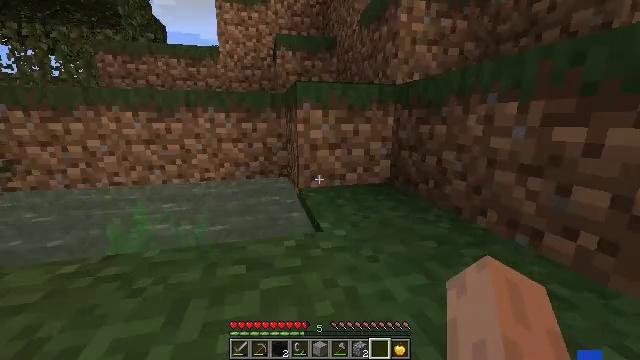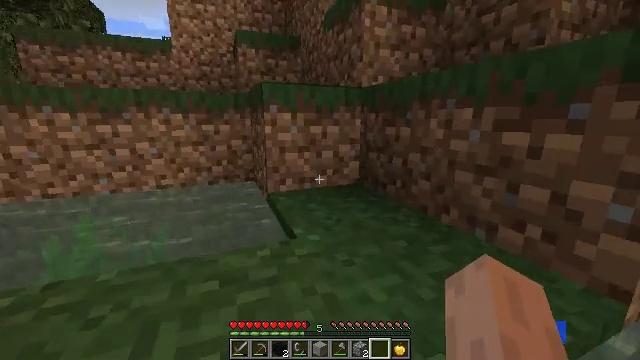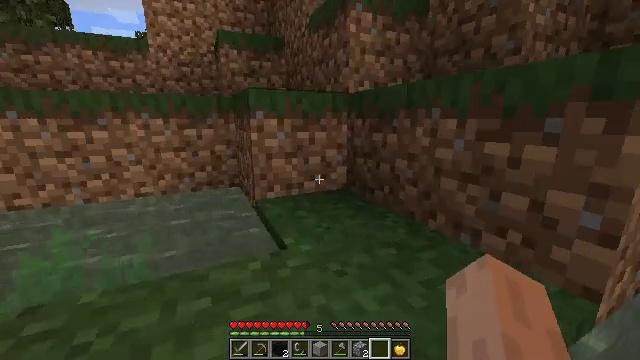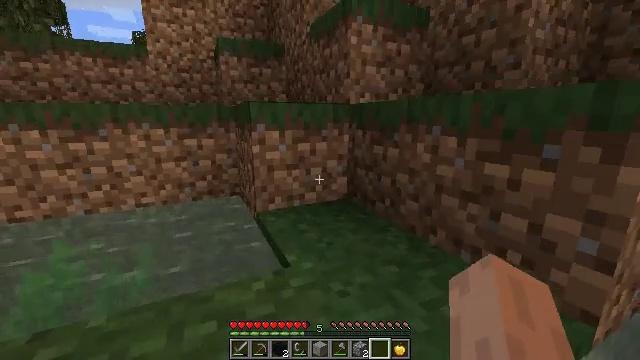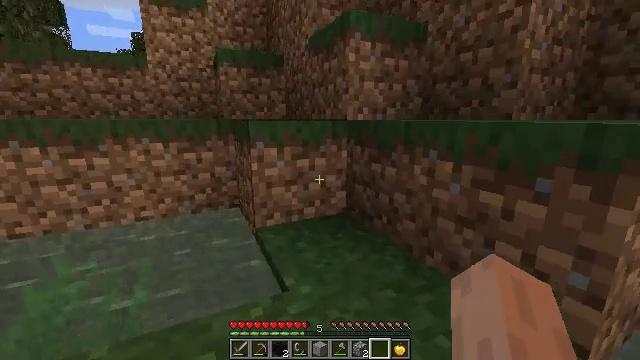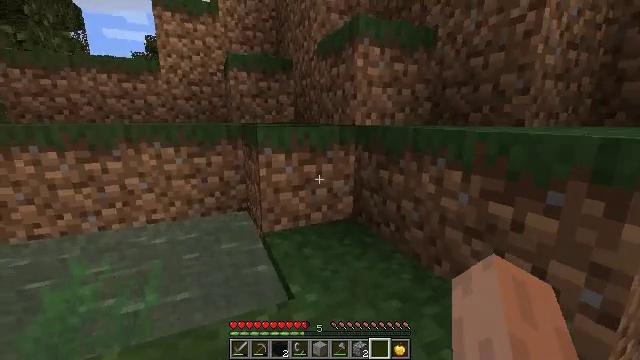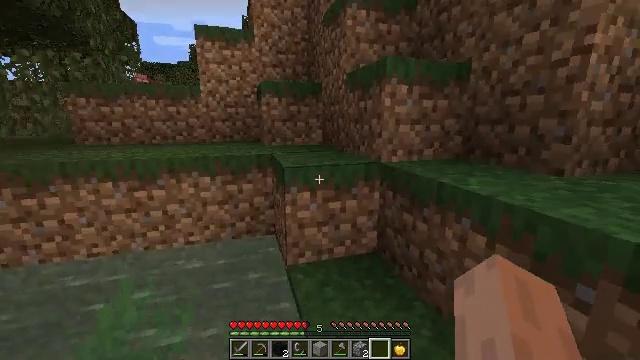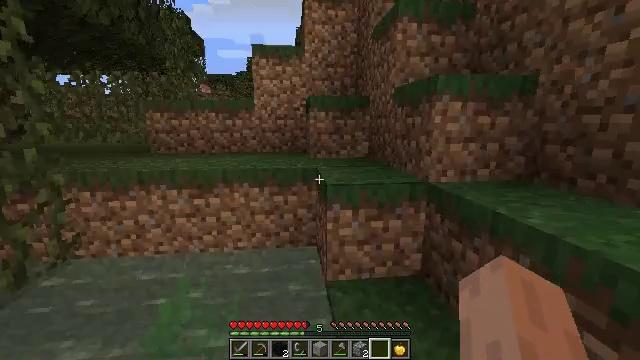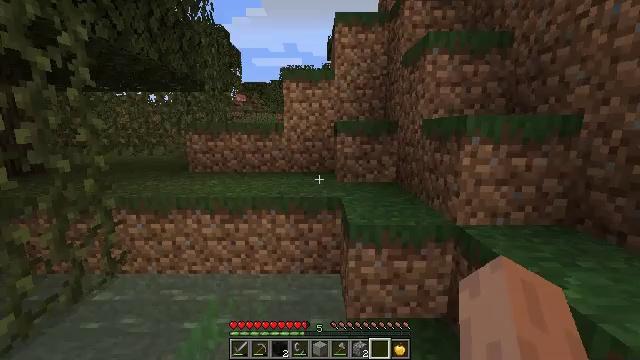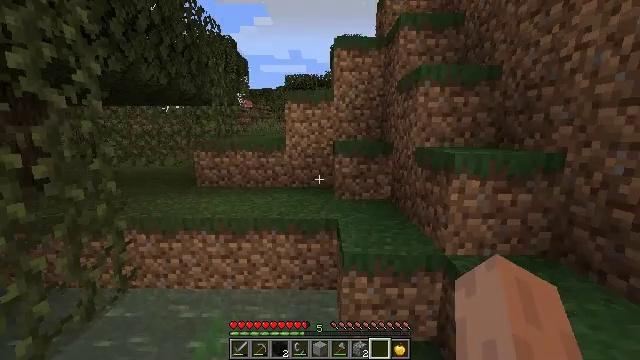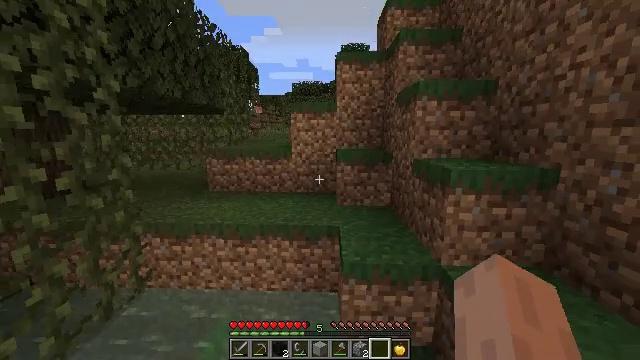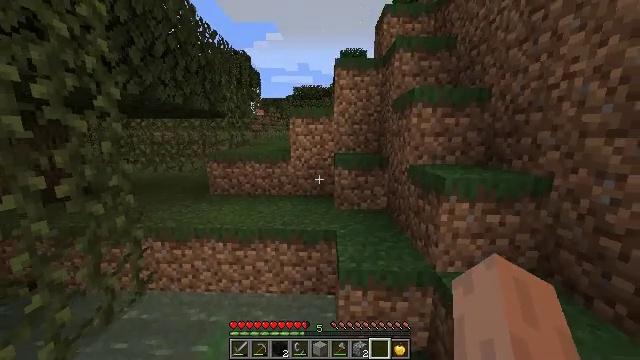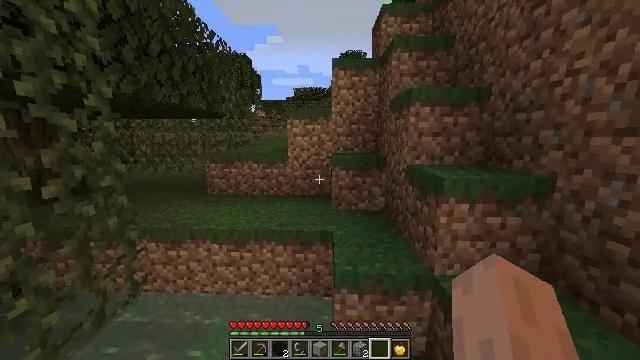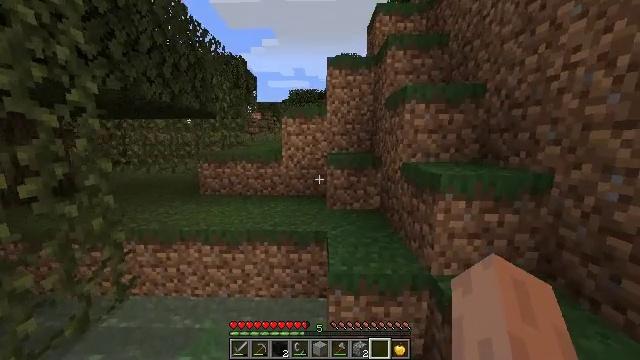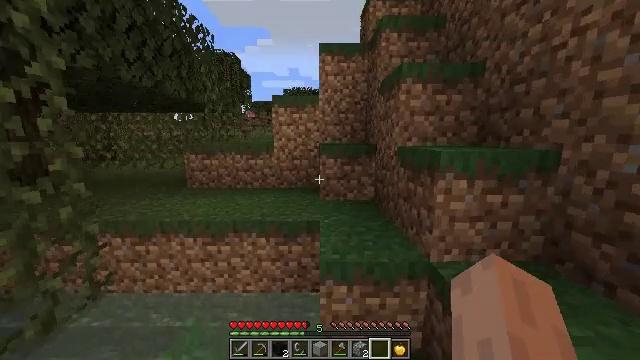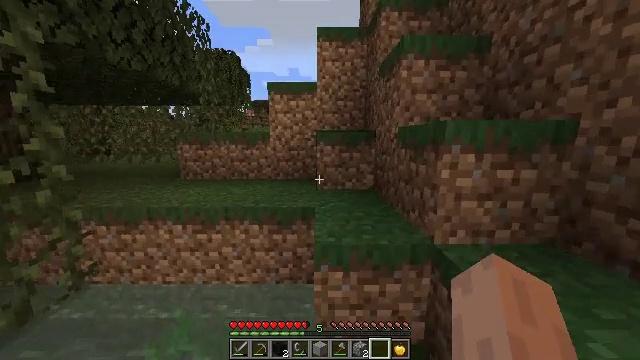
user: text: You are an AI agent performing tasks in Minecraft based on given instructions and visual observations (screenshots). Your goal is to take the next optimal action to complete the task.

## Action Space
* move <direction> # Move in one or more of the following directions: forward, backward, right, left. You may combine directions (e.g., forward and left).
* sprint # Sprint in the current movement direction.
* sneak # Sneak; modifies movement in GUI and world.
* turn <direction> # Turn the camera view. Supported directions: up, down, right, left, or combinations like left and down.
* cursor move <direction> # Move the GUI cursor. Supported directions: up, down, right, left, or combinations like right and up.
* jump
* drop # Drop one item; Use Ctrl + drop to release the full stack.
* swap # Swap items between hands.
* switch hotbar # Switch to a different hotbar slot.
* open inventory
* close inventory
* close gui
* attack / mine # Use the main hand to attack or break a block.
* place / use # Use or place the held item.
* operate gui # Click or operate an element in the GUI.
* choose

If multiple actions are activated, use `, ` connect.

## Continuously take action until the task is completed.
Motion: motion action
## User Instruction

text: Hunt a chicken.
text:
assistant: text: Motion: move forward, sprint, turn right, jump
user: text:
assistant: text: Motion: move forward, sprint, turn right, jump
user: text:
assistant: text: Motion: move forward and move right, sprint, jump
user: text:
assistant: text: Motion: move forward and move right, sprint, jump
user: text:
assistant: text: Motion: move forward and move right, sprint, turn left, jump
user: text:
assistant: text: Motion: move forward and move right, sprint, turn left, jump
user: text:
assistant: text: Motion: move forward and move right, sprint, turn left and up, jump
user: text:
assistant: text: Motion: move forward and move right, sprint, turn left and up, jump
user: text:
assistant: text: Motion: move forward, sprint, jump
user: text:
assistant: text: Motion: move forward, sprint, turn left, jump
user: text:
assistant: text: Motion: move forward, sprint, jump
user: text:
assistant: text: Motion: move forward, sprint, jump
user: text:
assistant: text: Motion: move forward, sprint, turn right, jump
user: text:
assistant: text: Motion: move forward and move right, sprint, turn right, jump
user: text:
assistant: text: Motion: move forward and move right, sprint, jump
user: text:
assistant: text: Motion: move forward and move right, sprint, jump
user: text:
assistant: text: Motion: move forward and move right, sprint, turn left and down, jump
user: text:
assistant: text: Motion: move forward and move right, sprint, turn left and down, jump
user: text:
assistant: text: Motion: move forward and move right, sprint, turn left, jump
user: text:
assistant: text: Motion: move forward, sprint, turn left, jump
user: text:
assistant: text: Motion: move forward, sprint, jump
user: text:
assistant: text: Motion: move forward, sprint, jump
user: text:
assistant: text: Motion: move forward, sprint, jump
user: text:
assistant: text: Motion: move forward, sprint, jump
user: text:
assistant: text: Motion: move forward, sprint, jump
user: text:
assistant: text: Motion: move forward, sprint, jump
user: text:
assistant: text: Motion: move forward, sprint, turn down, jump
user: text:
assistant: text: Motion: move forward, sprint, turn down, jump
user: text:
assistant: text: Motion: move forward, sprint, jump
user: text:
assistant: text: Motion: move forward, sprint, jump